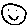
Label: smiley face